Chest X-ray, PA view. Patient: 75 years old, sex F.
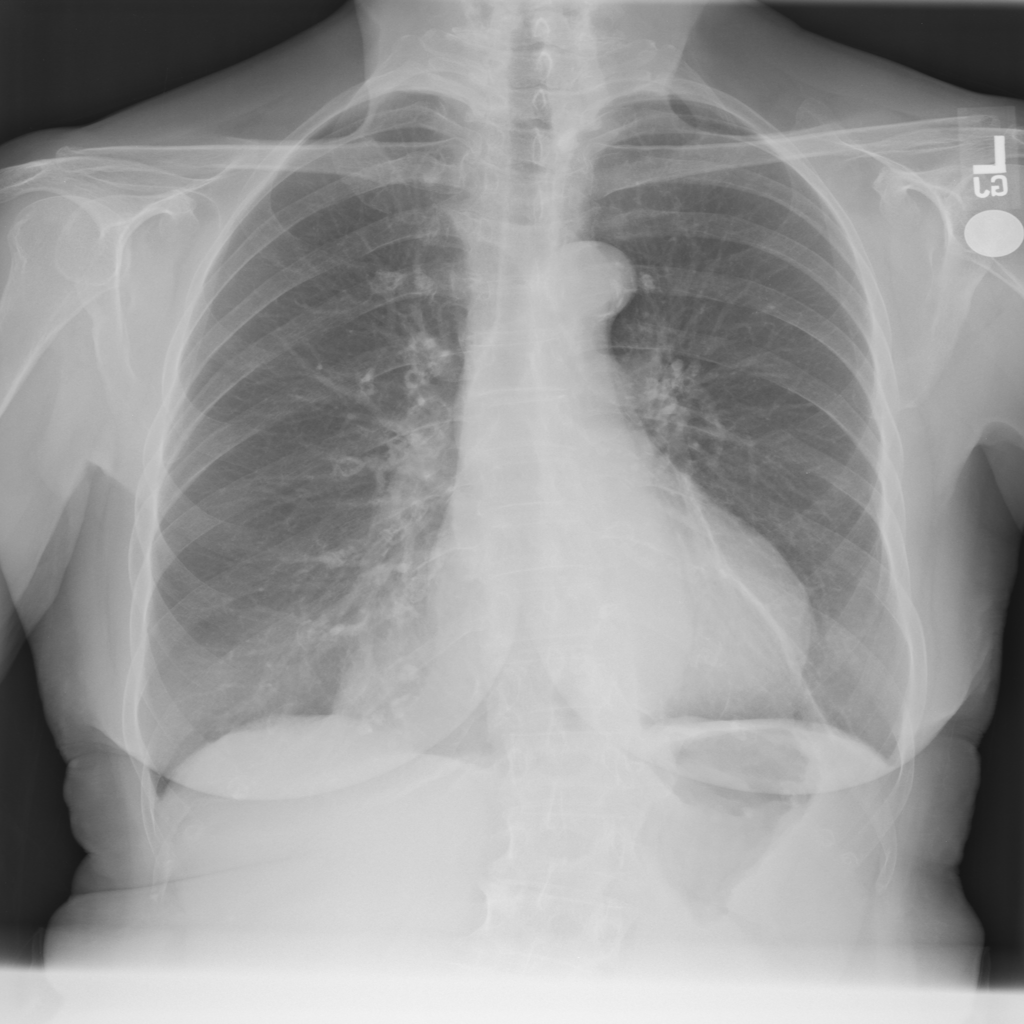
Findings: No Finding